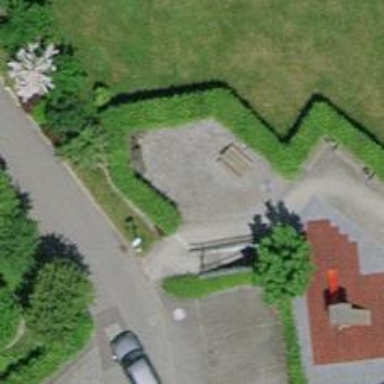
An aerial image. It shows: BBQ amenity.